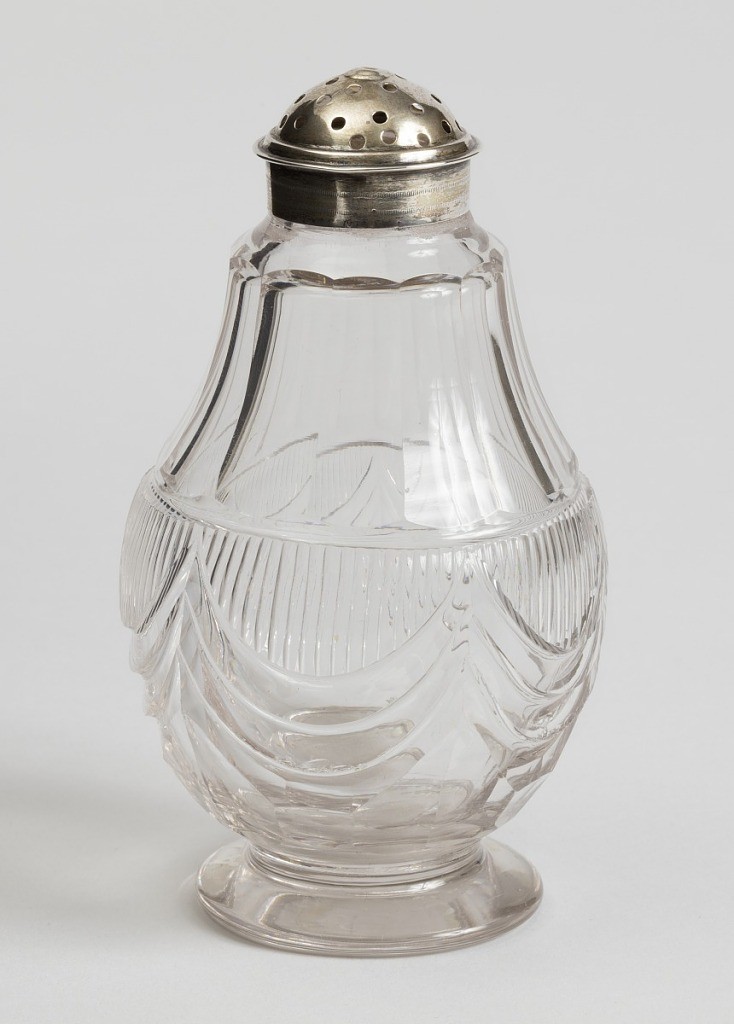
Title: Caster
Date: ca. 1810
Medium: glass, copper, silver
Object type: caster
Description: Pear-shaped body, cut with drapery swags and flat vertical flutes; silver-plated cap with perforations